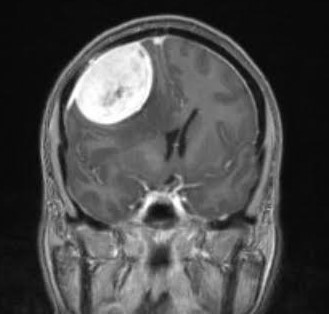
Label: meningioma